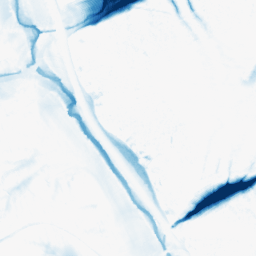
Category: morphological
Decomposition family: morphological
Decomposition parameters: operation: closing
size: 20
Upsampling method: bspline
Upsampling parameters: scale: 2
Upsampling scale: 2